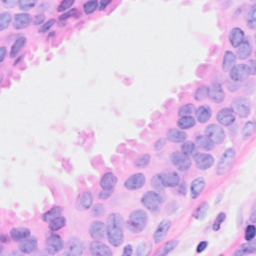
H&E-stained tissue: Breast